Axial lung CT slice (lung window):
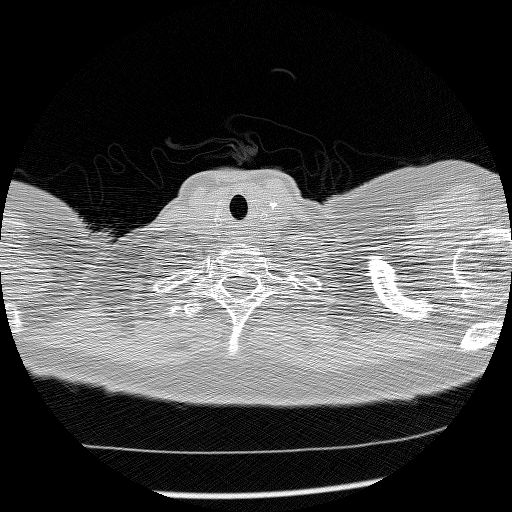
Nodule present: no